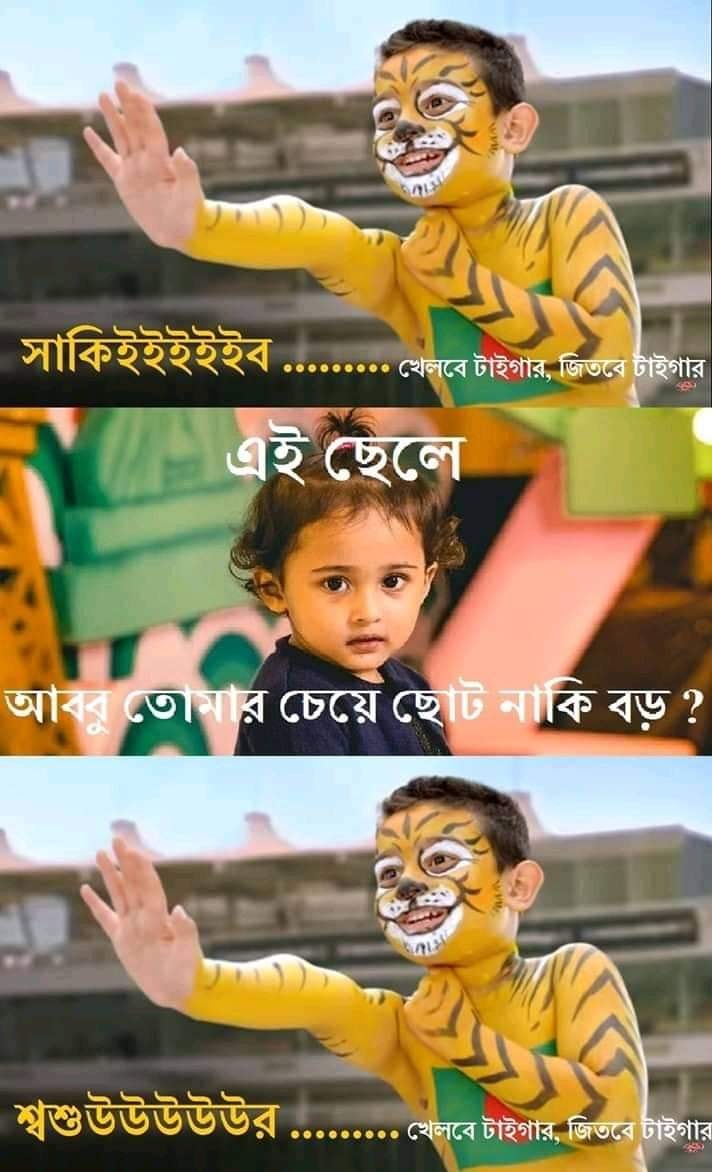
Caption: সাকিবইইইইইই ...... খেলবে টাইগার, জিতবে টাইগার     এই ছেলে আব্বু তোমার ছোট নাকি বড়  ?   শ্বশুউউউউউউর...... খেলবে টাইগার, জিতবে টাইগার
Label: hate